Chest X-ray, AP view. Patient: 54 years old, sex F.
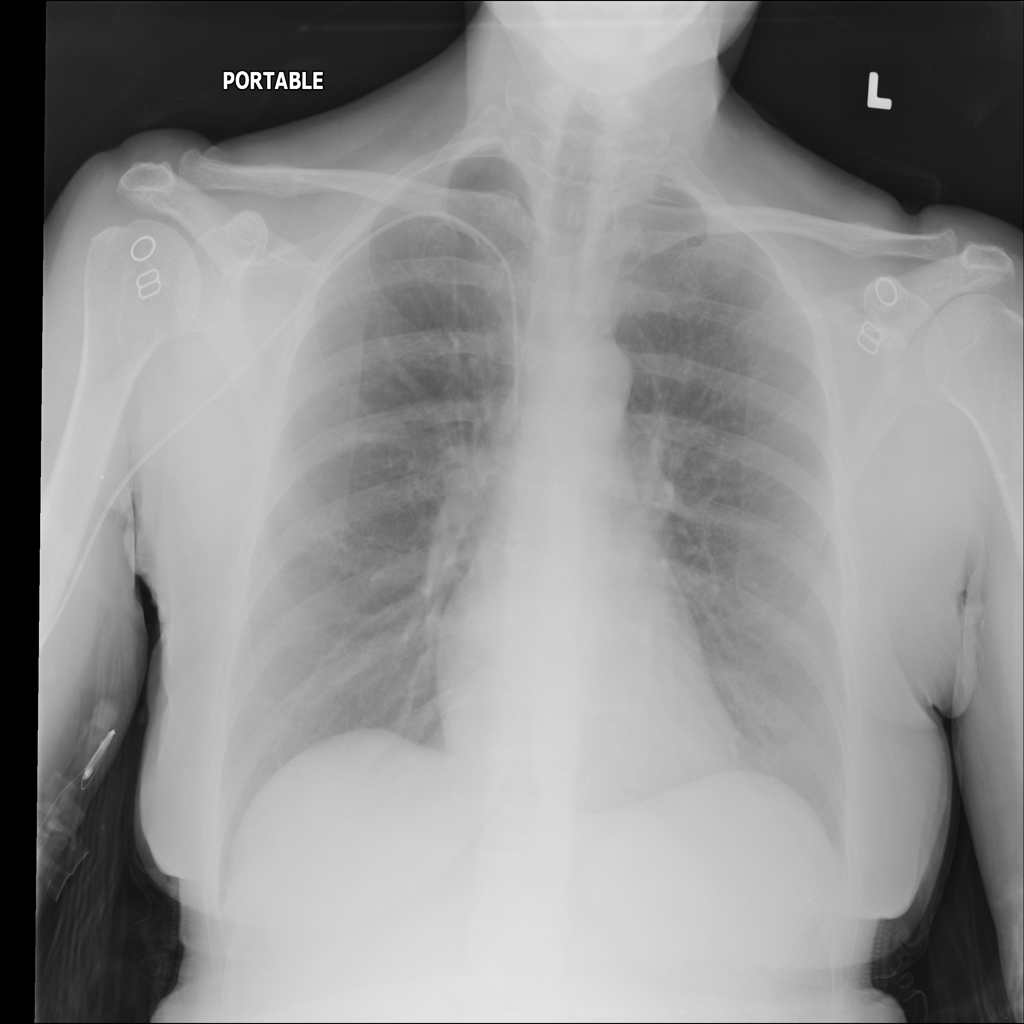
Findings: No Finding